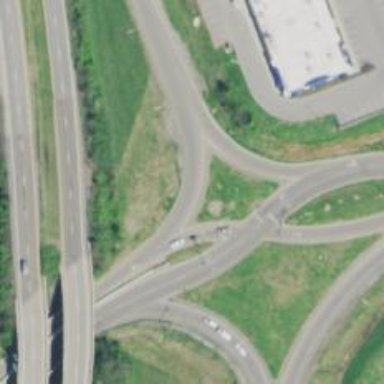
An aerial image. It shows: Trunk link highway with diverging diamond interchange (DDI) junction.